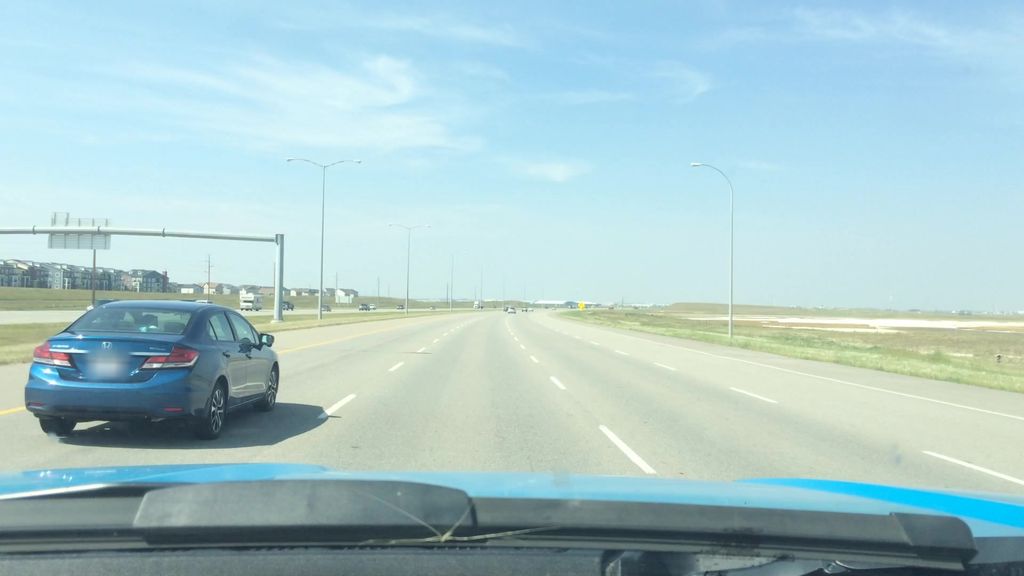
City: calgary